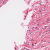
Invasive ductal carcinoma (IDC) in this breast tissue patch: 0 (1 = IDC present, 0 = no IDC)